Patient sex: F
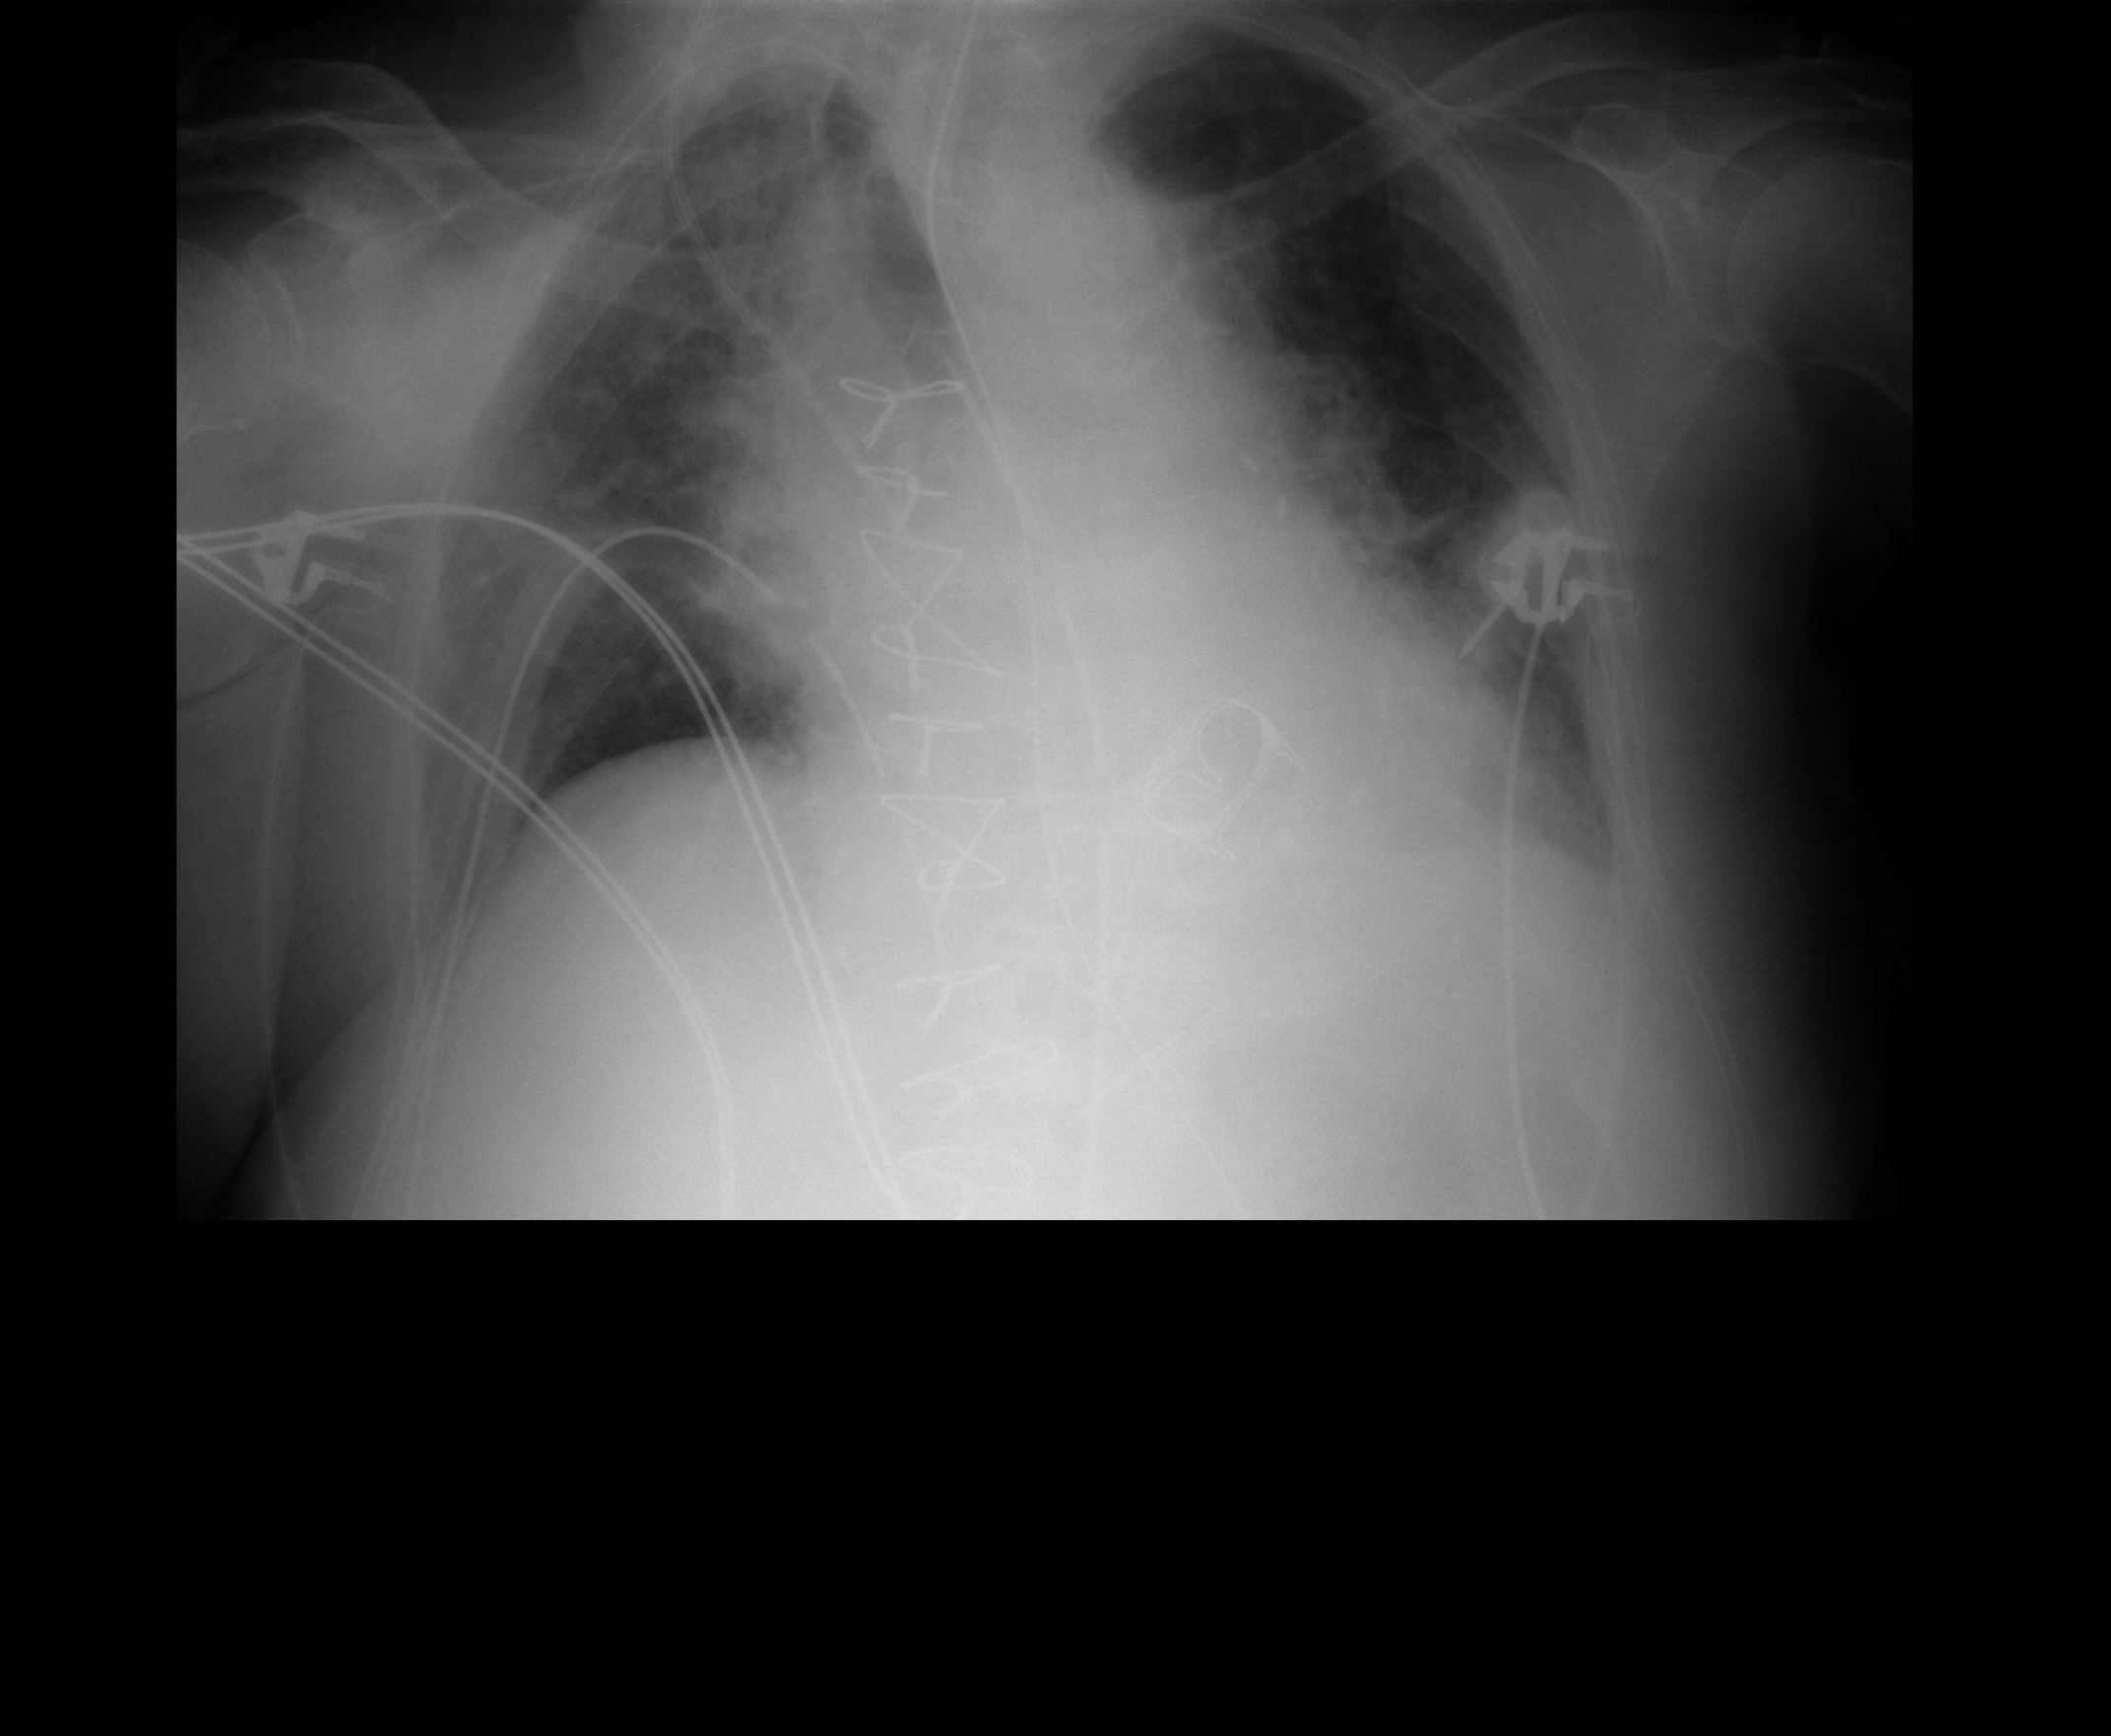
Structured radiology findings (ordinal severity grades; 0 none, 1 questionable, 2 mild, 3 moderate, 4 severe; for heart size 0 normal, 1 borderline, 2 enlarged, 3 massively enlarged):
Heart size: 0
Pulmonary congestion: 2
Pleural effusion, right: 0
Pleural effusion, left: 0
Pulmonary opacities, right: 2
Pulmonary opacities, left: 2
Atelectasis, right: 2
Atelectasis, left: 2